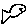
Label: fish